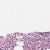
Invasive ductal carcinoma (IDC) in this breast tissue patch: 0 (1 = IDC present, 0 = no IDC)